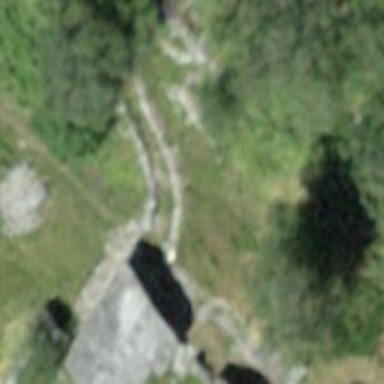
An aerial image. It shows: Dry stone wall barrier.